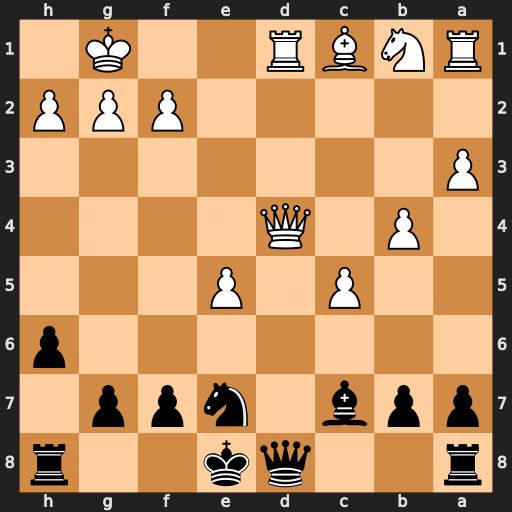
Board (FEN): r2qk2r/ppb1npp1/7p/2P1P3/1P1Q4/P7/5PPP/RNBR2K1
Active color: b
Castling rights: kq
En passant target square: -
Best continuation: Qxd4 Rxd4 Bxe5 Bb2 Bxd4